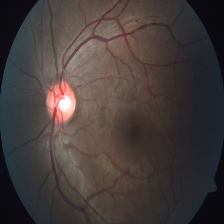
Diabetic retinopathy grade: Severe